Field crop: maize
Growth stage: 2
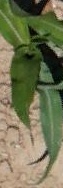
Species: maize